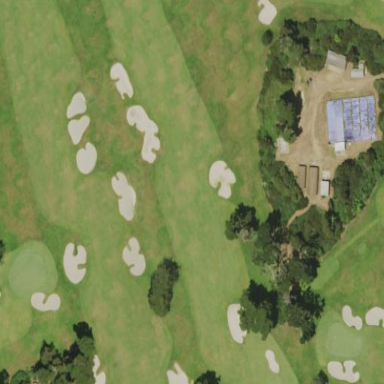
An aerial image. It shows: Rough area on grassy golf course.